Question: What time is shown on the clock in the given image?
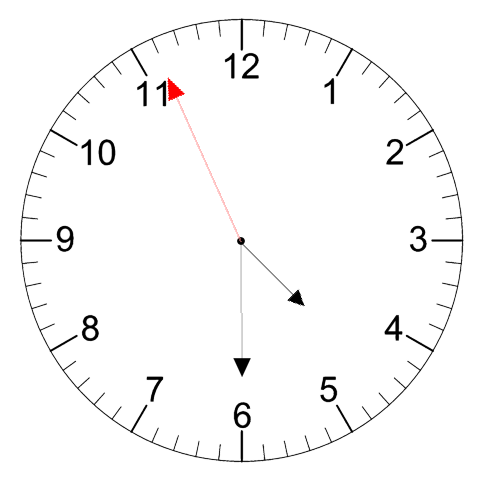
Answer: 04:29:56